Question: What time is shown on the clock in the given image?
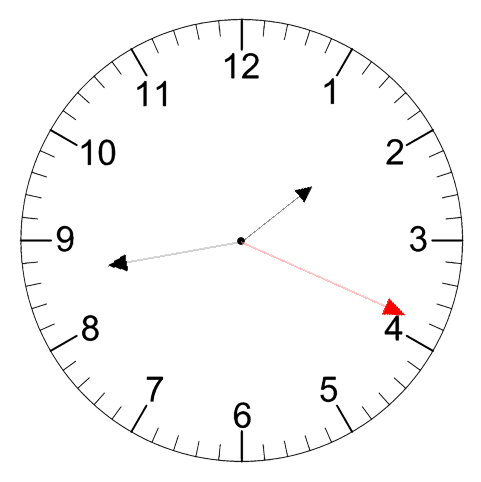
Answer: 01:43:19